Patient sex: M
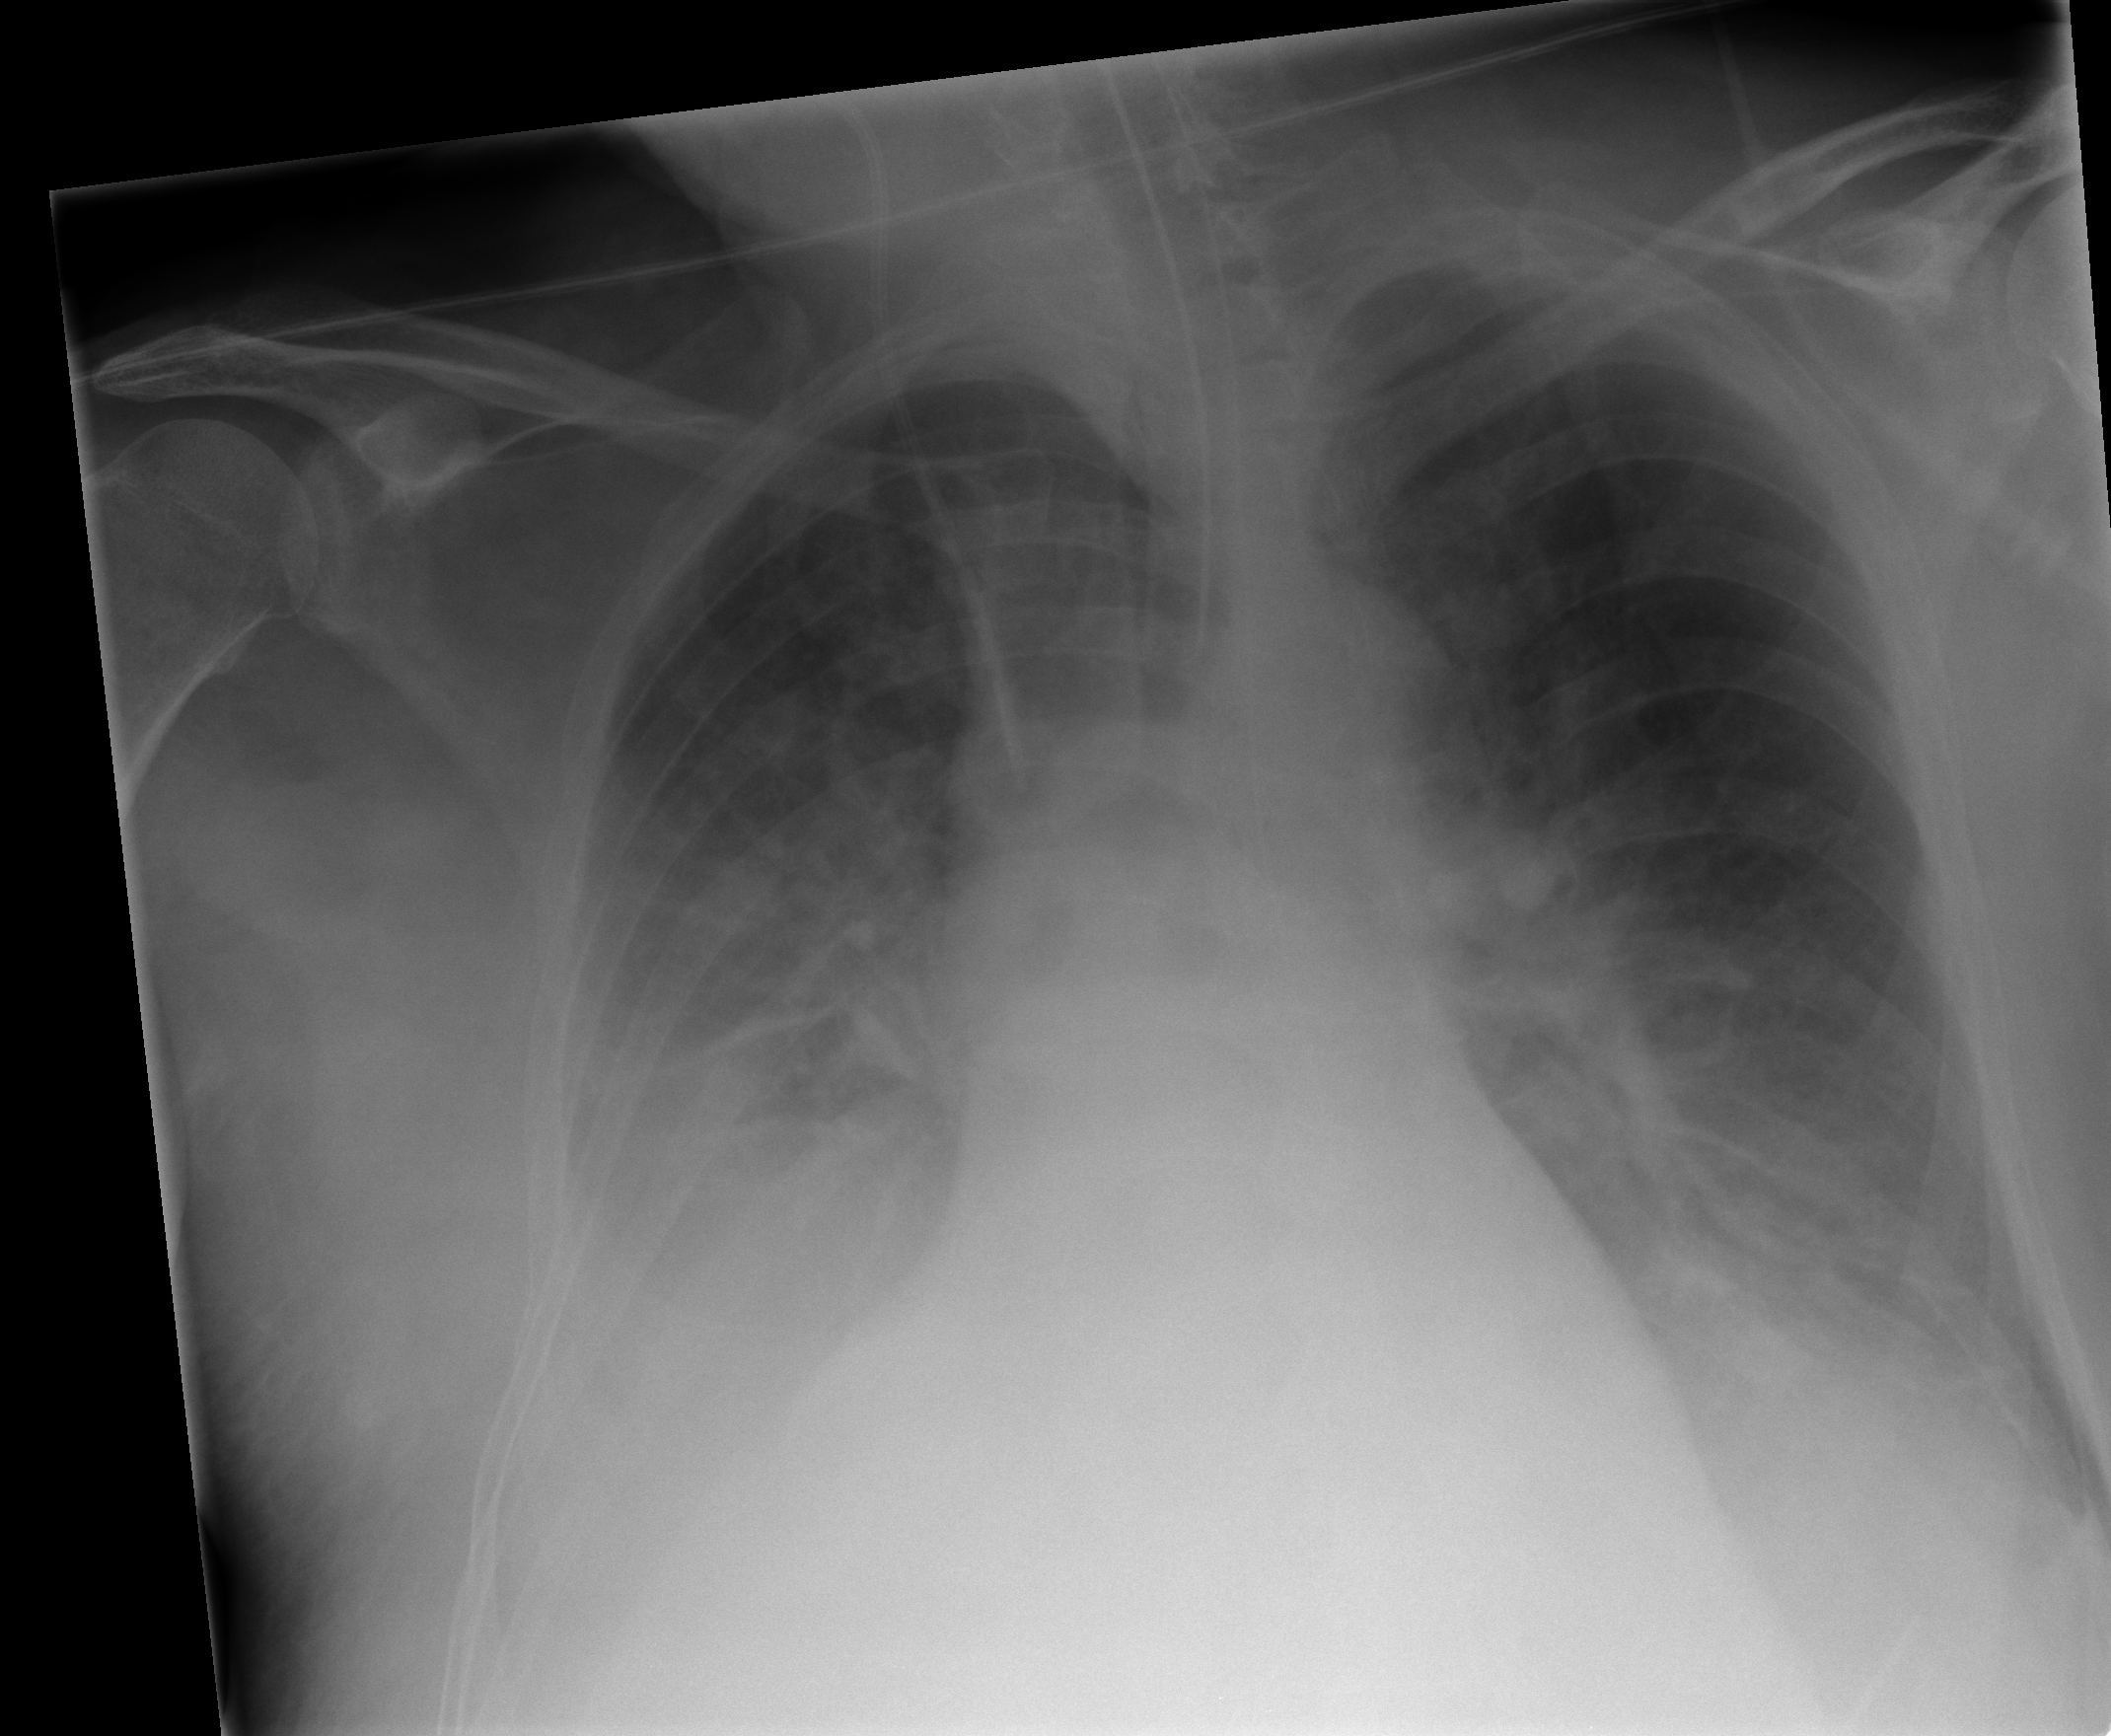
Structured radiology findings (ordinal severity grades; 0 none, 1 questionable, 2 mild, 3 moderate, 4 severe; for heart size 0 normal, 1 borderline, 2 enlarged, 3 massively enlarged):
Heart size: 1
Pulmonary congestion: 3
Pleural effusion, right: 2
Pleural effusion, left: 2
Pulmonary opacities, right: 1
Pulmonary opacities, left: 1
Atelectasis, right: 2
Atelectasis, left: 2